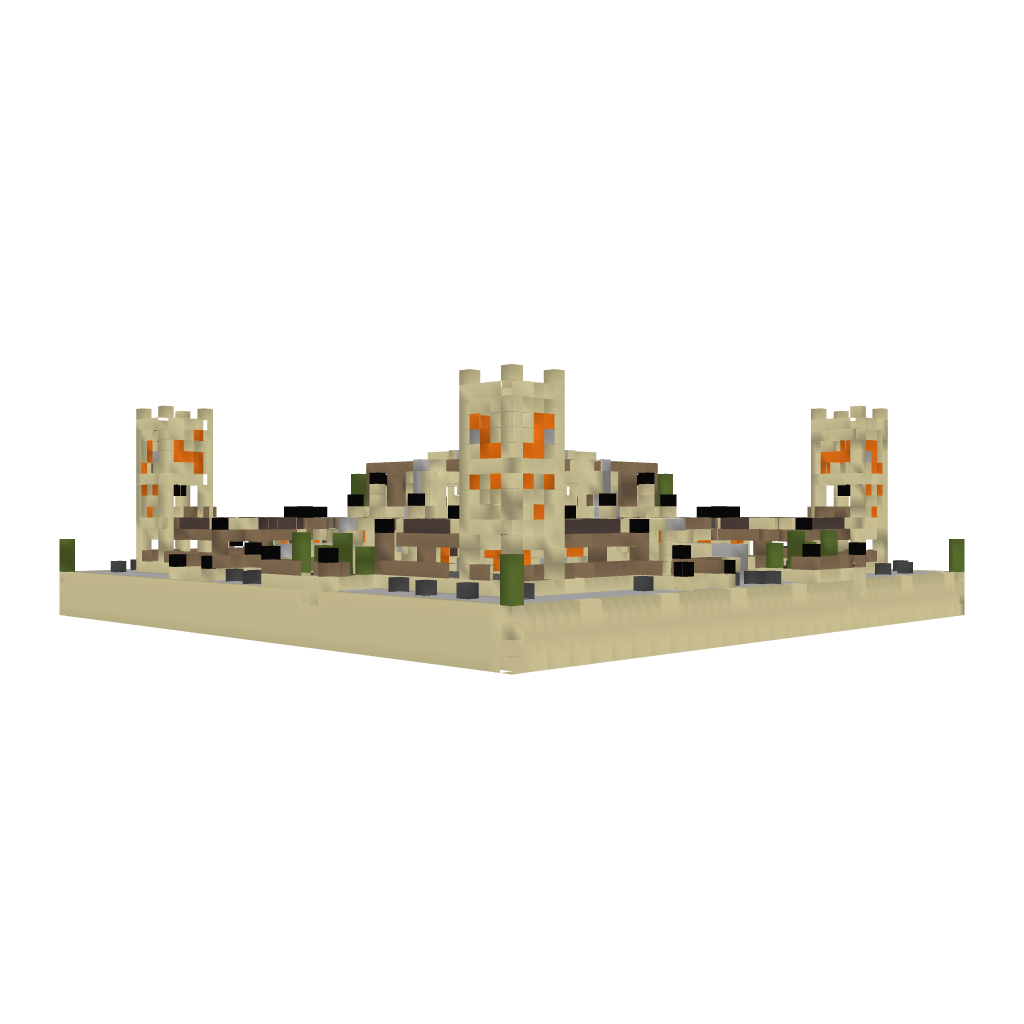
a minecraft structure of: Desert Temple v2